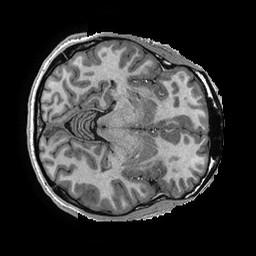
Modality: T1w
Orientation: axial
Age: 22
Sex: male
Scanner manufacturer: ge
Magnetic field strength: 3 T
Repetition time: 0.006952 s
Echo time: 0.00292 s